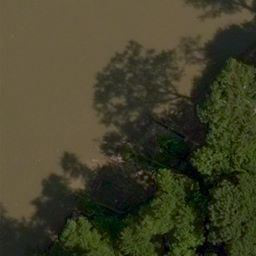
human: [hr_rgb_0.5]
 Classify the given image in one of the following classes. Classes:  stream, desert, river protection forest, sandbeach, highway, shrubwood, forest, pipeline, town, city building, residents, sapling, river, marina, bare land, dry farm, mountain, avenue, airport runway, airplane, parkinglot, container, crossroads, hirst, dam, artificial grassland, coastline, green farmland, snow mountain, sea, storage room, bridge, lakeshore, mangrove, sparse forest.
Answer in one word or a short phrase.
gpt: river protection forest